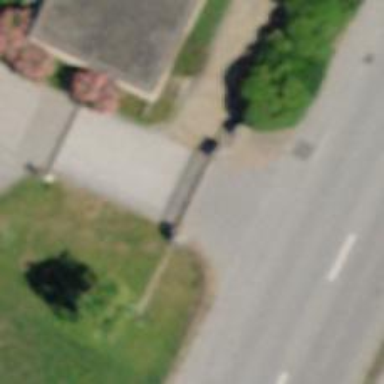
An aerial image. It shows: Gate.